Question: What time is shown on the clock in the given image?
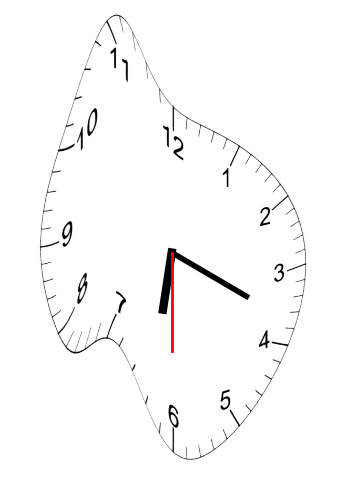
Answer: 06:18:30